Field crop: maize
Growth stage: 1
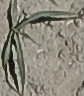
Species: sorghum